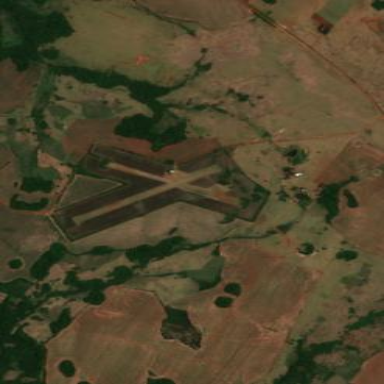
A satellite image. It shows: Airfield classified as aerodrome.